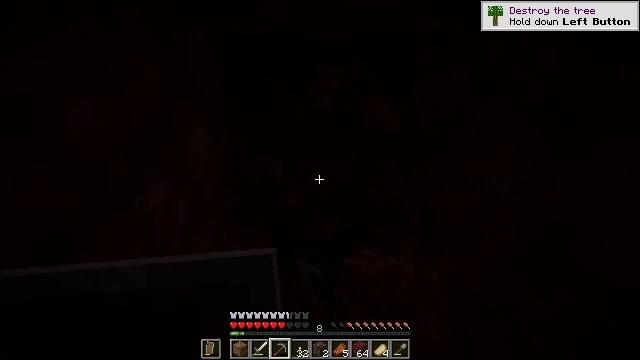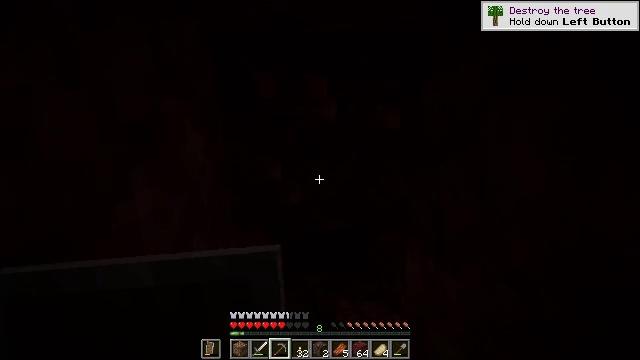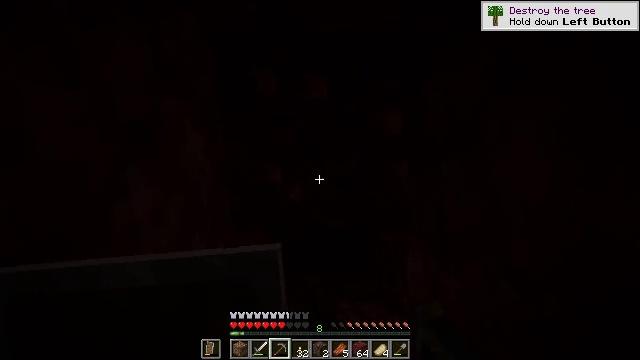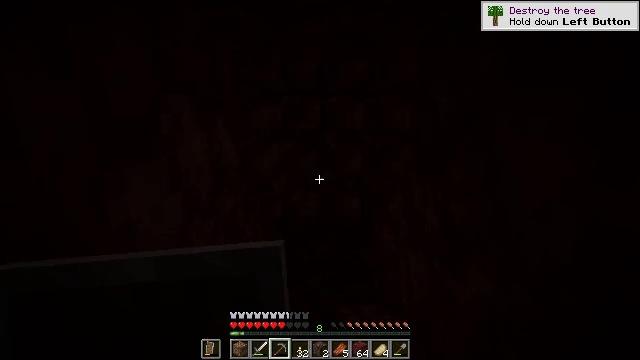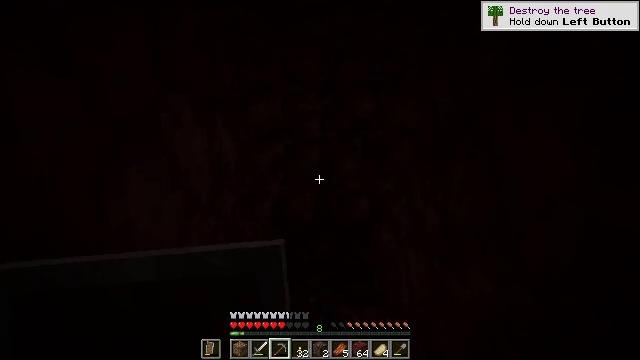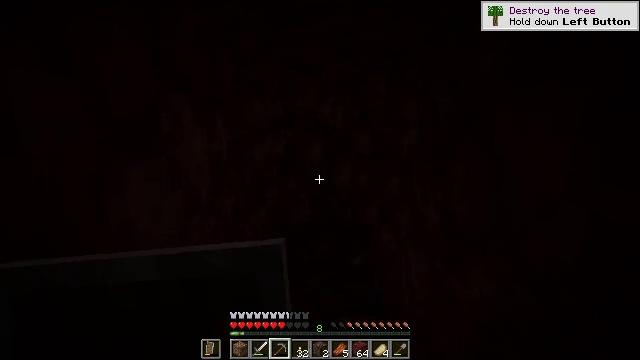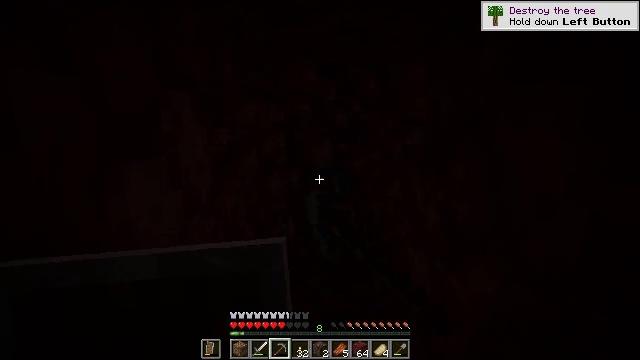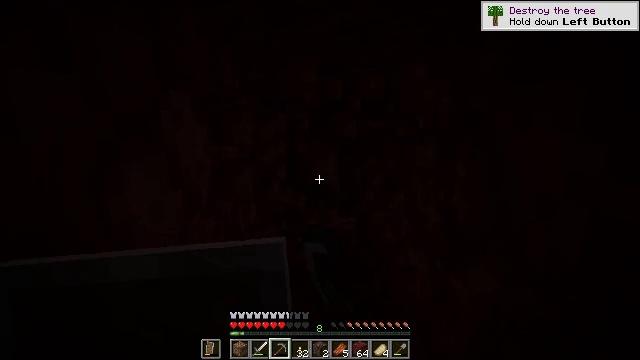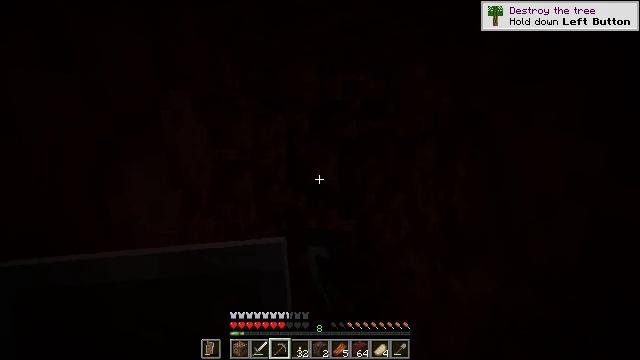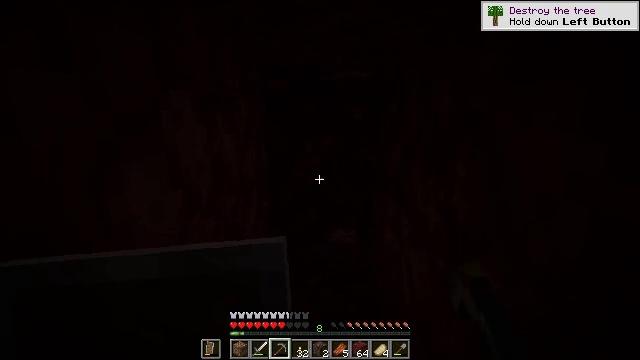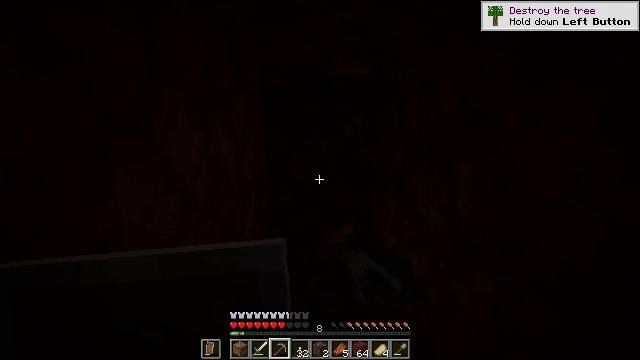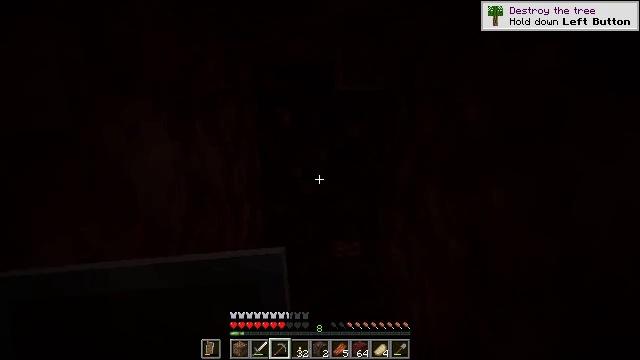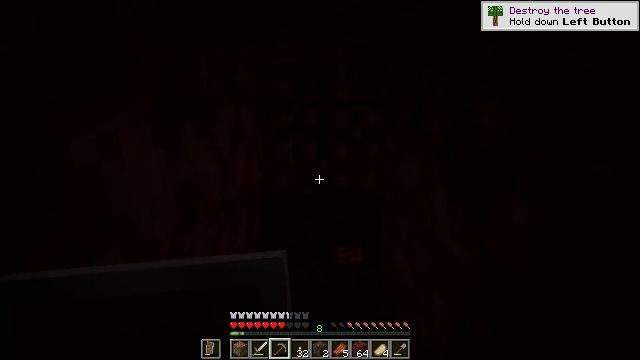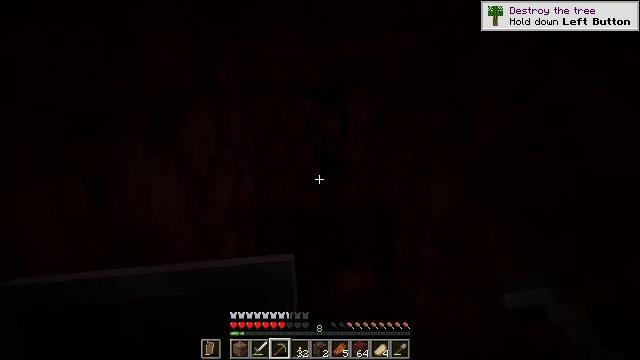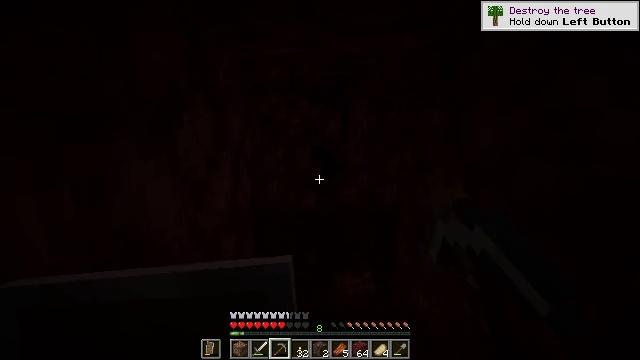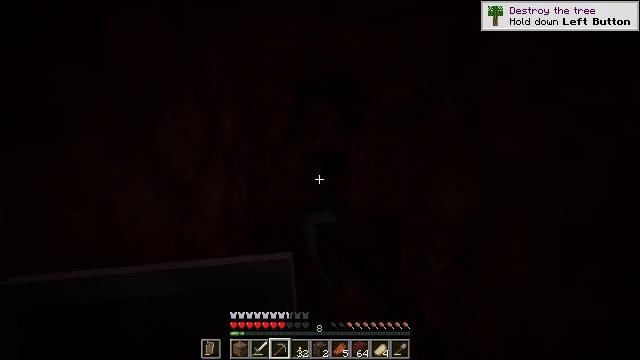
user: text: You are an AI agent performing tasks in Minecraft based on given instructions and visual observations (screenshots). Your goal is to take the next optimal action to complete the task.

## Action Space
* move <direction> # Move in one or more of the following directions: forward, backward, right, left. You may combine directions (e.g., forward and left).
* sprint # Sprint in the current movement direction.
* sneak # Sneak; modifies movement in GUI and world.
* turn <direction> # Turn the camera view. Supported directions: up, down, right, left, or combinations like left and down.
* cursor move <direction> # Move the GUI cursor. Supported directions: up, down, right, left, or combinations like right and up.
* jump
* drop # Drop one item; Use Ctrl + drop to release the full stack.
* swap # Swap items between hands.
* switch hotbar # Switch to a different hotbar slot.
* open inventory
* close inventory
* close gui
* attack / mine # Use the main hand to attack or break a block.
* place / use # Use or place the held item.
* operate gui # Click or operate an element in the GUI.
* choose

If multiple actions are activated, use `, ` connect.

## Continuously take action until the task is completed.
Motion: motion action
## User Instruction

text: Break the netherrack block.
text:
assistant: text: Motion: attack / mine
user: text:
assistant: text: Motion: attack / mine
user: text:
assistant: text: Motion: attack / mine
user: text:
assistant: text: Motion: attack / mine
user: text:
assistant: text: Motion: attack / mine
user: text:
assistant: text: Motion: attack / mine
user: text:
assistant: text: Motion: attack / mine
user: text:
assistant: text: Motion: attack / mine
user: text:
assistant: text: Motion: attack / mine
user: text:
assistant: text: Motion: move forward, attack / mine
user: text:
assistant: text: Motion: move forward, attack / mine
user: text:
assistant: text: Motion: move forward, attack / mine
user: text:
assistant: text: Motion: move forward, attack / mine
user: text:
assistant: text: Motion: attack / mine
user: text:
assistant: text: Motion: attack / mine
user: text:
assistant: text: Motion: attack / mine
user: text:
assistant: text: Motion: attack / mine
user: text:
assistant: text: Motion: attack / mine
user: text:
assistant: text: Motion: attack / mine
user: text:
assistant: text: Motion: attack / mine
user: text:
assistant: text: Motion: attack / mine
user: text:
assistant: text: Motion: attack / mine
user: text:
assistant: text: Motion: attack / mine
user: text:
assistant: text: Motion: move forward, attack / mine
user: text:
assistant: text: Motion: move forward, attack / mine
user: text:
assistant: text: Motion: move forward, attack / mine
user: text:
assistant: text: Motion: move forward, attack / mine
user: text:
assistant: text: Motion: move forward, attack / mine
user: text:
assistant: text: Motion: attack / mine
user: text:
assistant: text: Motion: attack / mine